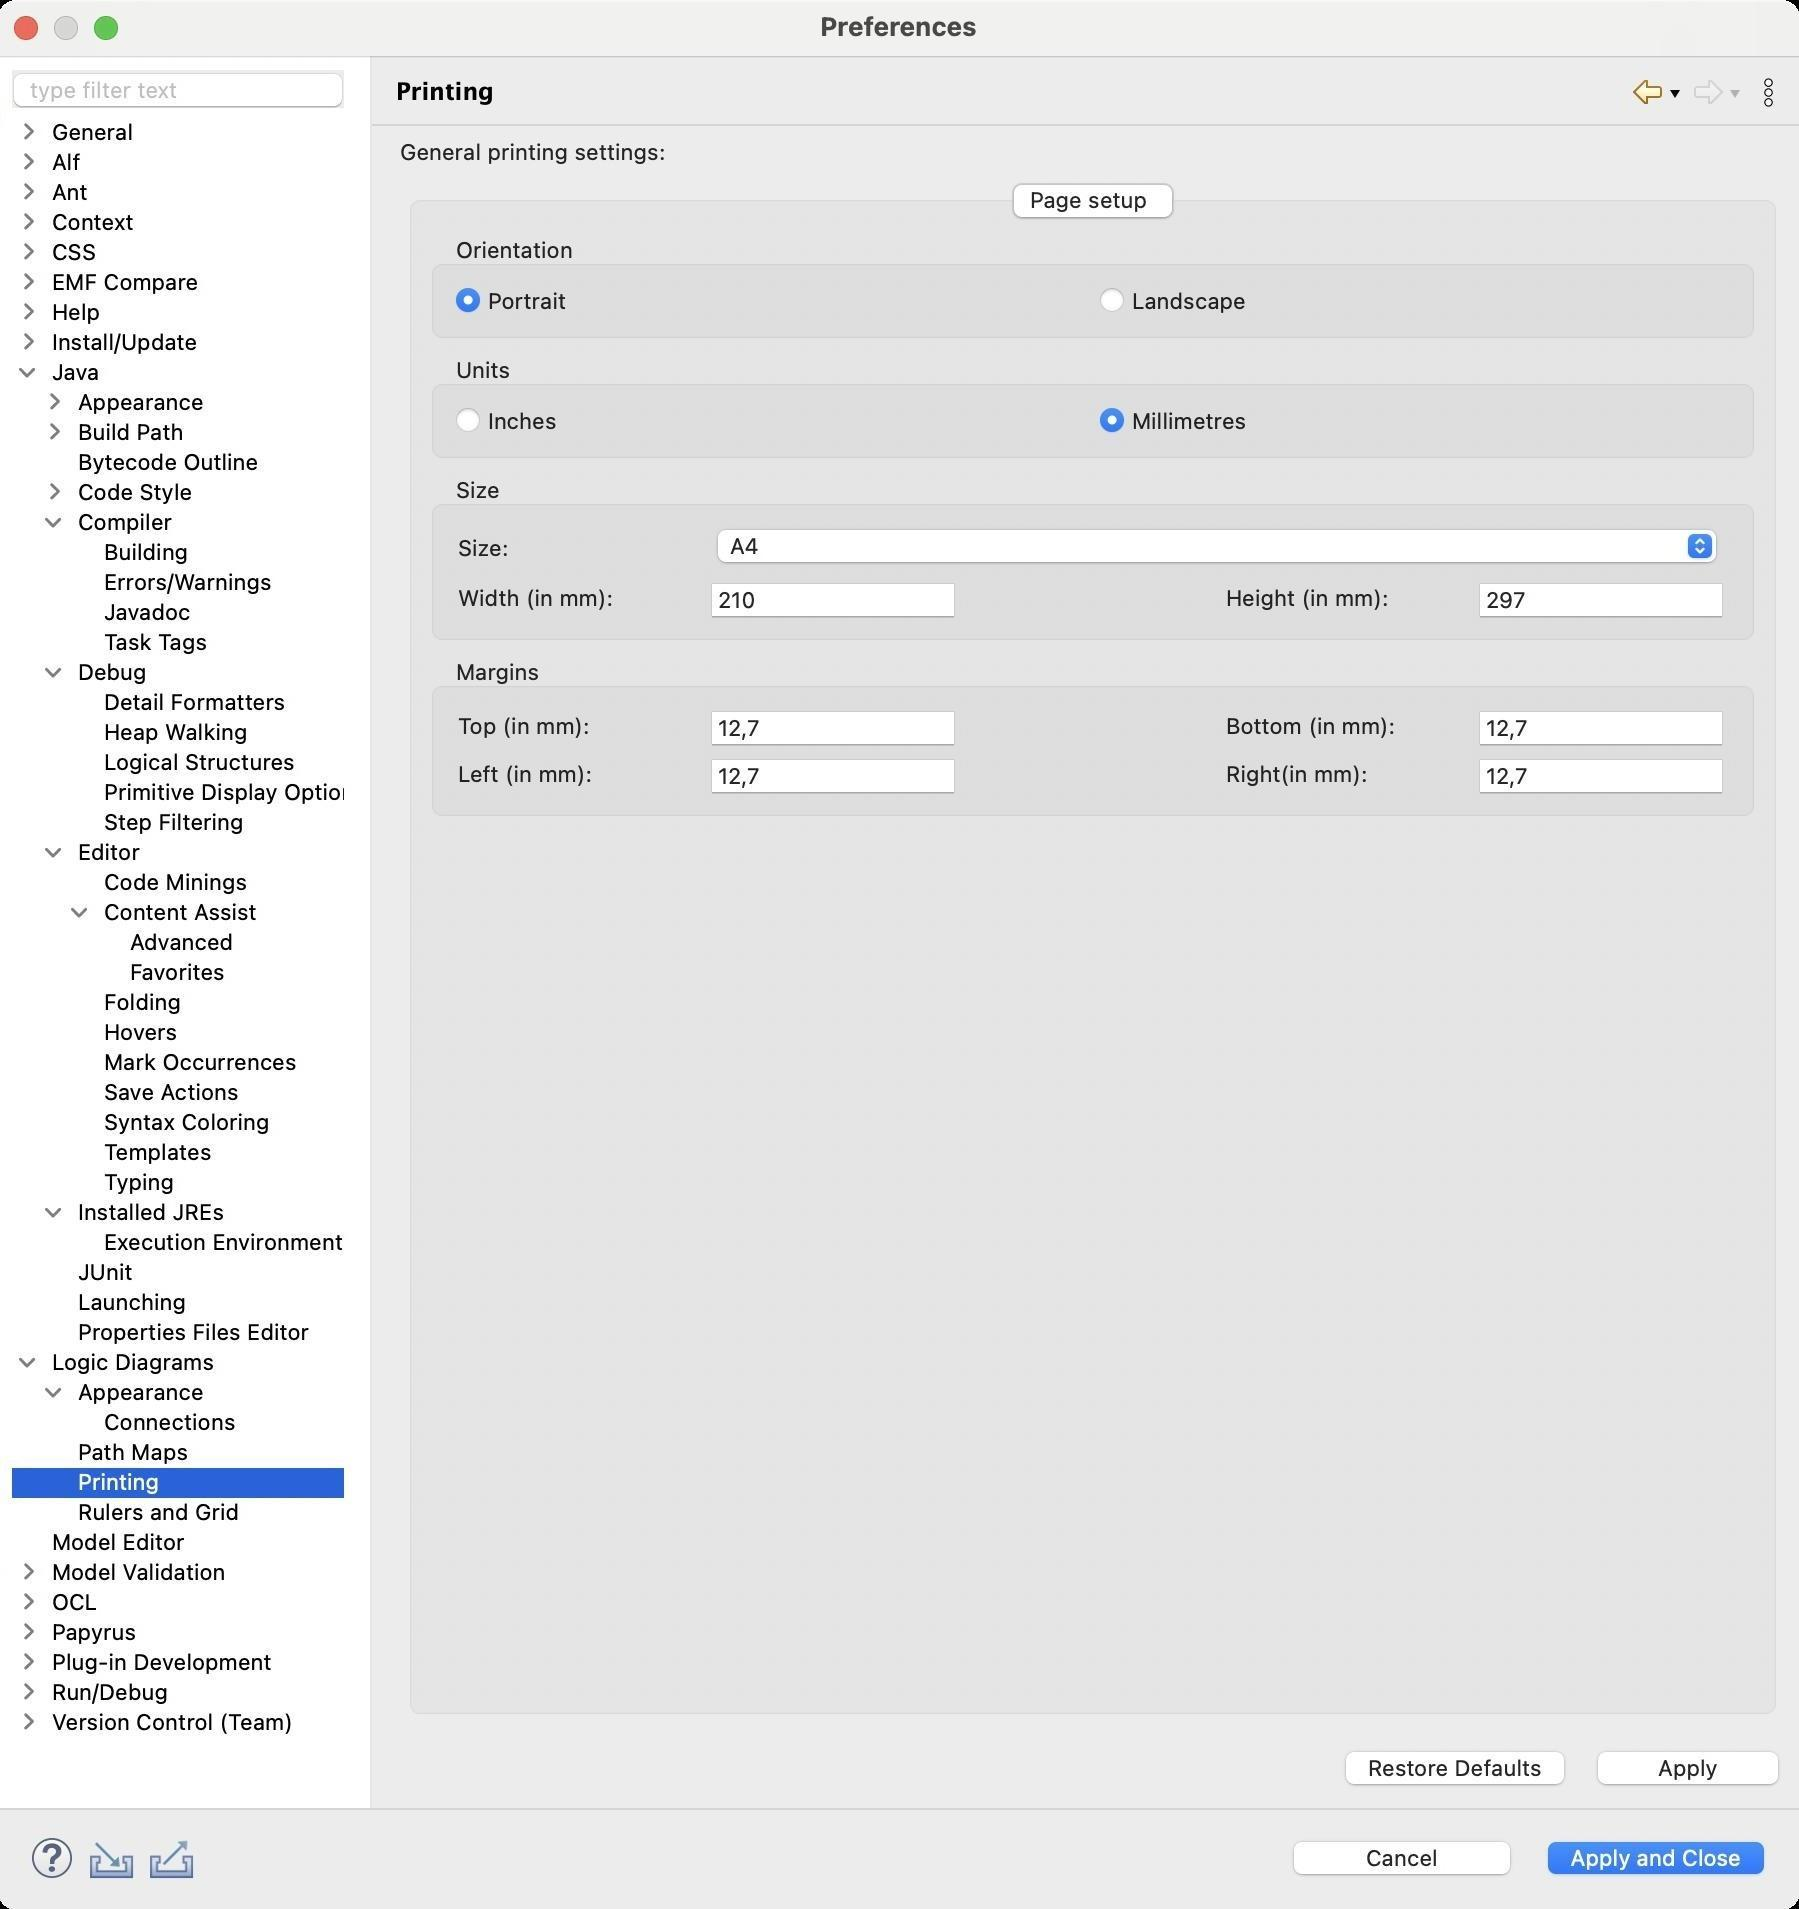
Accessibility tree:
{"name": "Preferences", "role": "AXWindow", "description": null, "role_description": "standard window", "value": null, "position": "480.00;95.00", "size": "901;955", "children": [{"name": "Apply_and_Close", "role": "AXButton", "description": null, "role_description": "button", "value": null, "position": "769.00;917.00", "size": "120;27", "children": []}, {"name": "Cancel", "role": "AXButton", "description": null, "role_description": "button", "value": null, "position": "642.00;917.00", "size": "120;27", "children": []}, {"name": null, "role": "AXToolbar", "description": null, "role_description": "toolbar", "value": null, "position": "12.00;915.00", "size": "90;30", "children": [{"name": "Help", "role": "AXCheckBox", "description": null, "role_description": "checkbox", "value": 0, "position": "12.00;915.00", "size": "30;30", "children": []}, {"name": "Import", "role": "AXButton", "description": null, "role_description": "button", "value": null, "position": "42.00;915.00", "size": "30;30", "children": []}, {"name": "Export", "role": "AXButton", "description": null, "role_description": "button", "value": null, "position": "72.00;915.00", "size": "30;30", "children": []}]}, {"name": null, "role": "AXScrollArea", "description": null, "role_description": "scroll area", "value": null, "position": "199.00;69.00", "size": "697;830", "children": [{"name": "Apply", "role": "AXButton", "description": null, "role_description": "button", "value": null, "position": "794.00;872.00", "size": "102;27", "children": []}, {"name": "Restore_Defaults", "role": "AXButton", "description": null, "role_description": "button", "value": null, "position": "668.00;872.00", "size": "121;27", "children": []}, {"name": null, "role": "AXTabGroup", "description": null, "role_description": "tab group", "value": "{\n    \"name\": \"Page_setup\",\n    \"role\": \"AXRadioButton\",\n    \"description\": null,\n    \"role_description\": \"tab\",\n    \"value\": 1,\n    \"position\": \"508.00;91.00\",\n    \"size\": \"79;20\",\n    \"children\": []\n}", "position": "199.00;88.00", "size": "697;779", "children": [{"name": "Page_setup", "role": "AXRadioButton", "description": null, "role_description": "tab", "value": 1, "position": "508.00;91.00", "size": "79;20", "children": []}, {"name": null, "role": "AXGroup", "description": null, "role_description": "group", "value": null, "position": "214.00;329.00", "size": "667;83", "children": [{"name": null, "role": "AXTextField", "description": null, "role_description": "text field", "value": "12,7", "position": "740.00;378.00", "size": "123;19", "children": []}, {"name": null, "role": "AXStaticText", "description": null, "role_description": "text", "value": "Right(in mm):", "position": "612.00;380.00", "size": "75;14", "children": []}, {"name": null, "role": "AXStaticText", "description": null, "role_description": "text", "value": "", "position": "484.00;380.00", "size": "4;14", "children": []}, {"name": null, "role": "AXTextField", "description": null, "role_description": "text field", "value": "12,7", "position": "356.00;378.00", "size": "123;19", "children": []}, {"name": null, "role": "AXStaticText", "description": null, "role_description": "text", "value": "Left (in mm):", "position": "228.00;380.00", "size": "72;14", "children": []}, {"name": null, "role": "AXTextField", "description": null, "role_description": "text field", "value": "12,7", "position": "740.00;354.00", "size": "123;19", "children": []}, {"name": null, "role": "AXStaticText", "description": null, "role_description": "text", "value": "Bottom (in mm):", "position": "612.00;356.00", "size": "89;14", "children": []}, {"name": null, "role": "AXStaticText", "description": null, "role_description": "text", "value": "", "position": "484.00;356.00", "size": "4;14", "children": []}, {"name": null, "role": "AXTextField", "description": null, "role_description": "text field", "value": "12,7", "position": "356.00;354.00", "size": "123;19", "children": []}, {"name": null, "role": "AXStaticText", "description": null, "role_description": "text", "value": "Top (in mm):", "position": "228.00;356.00", "size": "71;14", "children": []}, {"name": null, "role": "AXStaticText", "description": null, "role_description": "text", "value": "Margins", "position": "225.00;329.00", "size": "50;14", "children": []}]}, {"name": null, "role": "AXGroup", "description": null, "role_description": "group", "value": null, "position": "214.00;238.00", "size": "667;86", "children": [{"name": null, "role": "AXTextField", "description": null, "role_description": "text field", "value": "297", "position": "740.00;290.00", "size": "123;19", "children": []}, {"name": null, "role": "AXStaticText", "description": null, "role_description": "text", "value": "Height (in mm):", "position": "612.00;292.00", "size": "86;14", "children": []}, {"name": null, "role": "AXStaticText", "description": null, "role_description": "text", "value": "", "position": "484.00;292.00", "size": "4;14", "children": []}, {"name": null, "role": "AXTextField", "description": null, "role_description": "text field", "value": "210", "position": "356.00;290.00", "size": "123;19", "children": []}, {"name": null, "role": "AXStaticText", "description": null, "role_description": "text", "value": "Width (in mm):", "position": "228.00;292.00", "size": "82;14", "children": []}, {"name": null, "role": "AXPopUpButton", "description": null, "role_description": "pop up button", "value": "A4", "position": "356.00;263.00", "size": "507;22", "children": []}, {"name": null, "role": "AXStaticText", "description": null, "role_description": "text", "value": "Size:", "position": "228.00;267.00", "size": "30;14", "children": []}, {"name": null, "role": "AXStaticText", "description": null, "role_description": "text", "value": "Size", "position": "225.00;238.00", "size": "30;14", "children": []}]}, {"name": null, "role": "AXGroup", "description": null, "role_description": "group", "value": null, "position": "214.00;178.00", "size": "667;55", "children": [{"name": "Millimetres", "role": "AXRadioButton", "description": null, "role_description": "radio button", "value": 1, "position": "550.00;203.00", "size": "317;15", "children": []}, {"name": "Inches", "role": "AXRadioButton", "description": null, "role_description": "radio button", "value": 0, "position": "228.00;203.00", "size": "317;15", "children": []}, {"name": null, "role": "AXStaticText", "description": null, "role_description": "text", "value": "Units", "position": "225.00;178.00", "size": "35;14", "children": []}]}, {"name": null, "role": "AXGroup", "description": null, "role_description": "group", "value": null, "position": "214.00;118.00", "size": "667;55", "children": [{"name": "Landscape", "role": "AXRadioButton", "description": null, "role_description": "radio button", "value": 0, "position": "550.00;143.00", "size": "317;15", "children": []}, {"name": "Portrait", "role": "AXRadioButton", "description": null, "role_description": "radio button", "value": 1, "position": "228.00;143.00", "size": "317;15", "children": []}, {"name": null, "role": "AXStaticText", "description": null, "role_description": "text", "value": "Orientation", "position": "225.00;118.00", "size": "67;14", "children": []}]}]}, {"name": null, "role": "AXStaticText", "description": null, "role_description": "text", "value": "General printing settings:", "position": "199.00;69.00", "size": "137;14", "children": []}]}, {"name": null, "role": "AXToolbar", "description": "", "role_description": "toolbar", "value": null, "position": "814.00;35.00", "size": "82;22", "children": [{"name": "Back_to_Path_Maps", "role": "AXMenuButton", "description": null, "role_description": "menu button", "value": null, "position": "814.00;35.00", "size": "22;22", "children": []}, {"name": "Forward", "role": "AXMenuButton", "description": null, "role_description": "menu button", "value": null, "position": "844.00;35.00", "size": "22;22", "children": []}, {"name": "Additional_Dialog_Actions", "role": "AXButton", "description": null, "role_description": "button", "value": null, "position": "874.00;35.00", "size": "22;22", "children": []}]}, {"name": null, "role": "AXStaticText", "description": "", "role_description": "text", "value": "Printing", "position": "196.00;35.00", "size": "611;21", "children": []}, {"name": null, "role": "AXSplitter", "description": null, "role_description": "splitter", "value": 180, "position": "180.00;28.00", "size": "5;876", "children": []}, {"name": null, "role": "AXScrollArea", "description": null, "role_description": "scroll area", "value": null, "position": "7.00;59.00", "size": "166;845", "children": [{"name": null, "role": "AXOutline", "description": null, "role_description": "outline", "value": null, "position": "7.00;59.00", "size": "178;845", "children": [{"name": null, "role": "AXRow", "description": null, "role_description": "outline row", "value": null, "position": "7.00;59.00", "size": "178;15", "children": [{"name": null, "role": "AXGroup", "description": null, "role_description": "group", "value": null, "position": "7.00;59.00", "size": "178;15", "children": [{"name": null, "role": "AXDisclosureTriangle", "description": null, "role_description": "disclosure triangle", "value": 0, "position": "9.00;59.00", "size": "12;14", "children": []}, {"name": null, "role": "AXStaticText", "description": null, "role_description": "text", "value": "General", "position": "25.00;59.00", "size": "159;14", "children": []}]}]}, {"name": null, "role": "AXRow", "description": null, "role_description": "outline row", "value": null, "position": "7.00;74.00", "size": "178;15", "children": [{"name": null, "role": "AXGroup", "description": null, "role_description": "group", "value": null, "position": "7.00;74.00", "size": "178;15", "children": [{"name": null, "role": "AXDisclosureTriangle", "description": null, "role_description": "disclosure triangle", "value": 0, "position": "9.00;74.00", "size": "12;14", "children": []}, {"name": null, "role": "AXStaticText", "description": null, "role_description": "text", "value": "Alf", "position": "25.00;74.00", "size": "159;14", "children": []}]}]}, {"name": null, "role": "AXRow", "description": null, "role_description": "outline row", "value": null, "position": "7.00;89.00", "size": "178;15", "children": [{"name": null, "role": "AXGroup", "description": null, "role_description": "group", "value": null, "position": "7.00;89.00", "size": "178;15", "children": [{"name": null, "role": "AXDisclosureTriangle", "description": null, "role_description": "disclosure triangle", "value": 0, "position": "9.00;89.00", "size": "12;14", "children": []}, {"name": null, "role": "AXStaticText", "description": null, "role_description": "text", "value": "Ant", "position": "25.00;89.00", "size": "159;14", "children": []}]}]}, {"name": null, "role": "AXRow", "description": null, "role_description": "outline row", "value": null, "position": "7.00;104.00", "size": "178;15", "children": [{"name": null, "role": "AXGroup", "description": null, "role_description": "group", "value": null, "position": "7.00;104.00", "size": "178;15", "children": [{"name": null, "role": "AXDisclosureTriangle", "description": null, "role_description": "disclosure triangle", "value": 0, "position": "9.00;104.00", "size": "12;14", "children": []}, {"name": null, "role": "AXStaticText", "description": null, "role_description": "text", "value": "Context", "position": "25.00;104.00", "size": "159;14", "children": []}]}]}, {"name": null, "role": "AXRow", "description": null, "role_description": "outline row", "value": null, "position": "7.00;119.00", "size": "178;15", "children": [{"name": null, "role": "AXGroup", "description": null, "role_description": "group", "value": null, "position": "7.00;119.00", "size": "178;15", "children": [{"name": null, "role": "AXDisclosureTriangle", "description": null, "role_description": "disclosure triangle", "value": 0, "position": "9.00;119.00", "size": "12;14", "children": []}, {"name": null, "role": "AXStaticText", "description": null, "role_description": "text", "value": "CSS", "position": "25.00;119.00", "size": "159;14", "children": []}]}]}, {"name": null, "role": "AXRow", "description": null, "role_description": "outline row", "value": null, "position": "7.00;134.00", "size": "178;15", "children": [{"name": null, "role": "AXGroup", "description": null, "role_description": "group", "value": null, "position": "7.00;134.00", "size": "178;15", "children": [{"name": null, "role": "AXDisclosureTriangle", "description": null, "role_description": "disclosure triangle", "value": 0, "position": "9.00;134.00", "size": "12;14", "children": []}, {"name": null, "role": "AXStaticText", "description": null, "role_description": "text", "value": "EMF Compare", "position": "25.00;134.00", "size": "159;14", "children": []}]}]}, {"name": null, "role": "AXRow", "description": null, "role_description": "outline row", "value": null, "position": "7.00;149.00", "size": "178;15", "children": [{"name": null, "role": "AXGroup", "description": null, "role_description": "group", "value": null, "position": "7.00;149.00", "size": "178;15", "children": [{"name": null, "role": "AXDisclosureTriangle", "description": null, "role_description": "disclosure triangle", "value": 0, "position": "9.00;149.00", "size": "12;14", "children": []}, {"name": null, "role": "AXStaticText", "description": null, "role_description": "text", "value": "Help", "position": "25.00;149.00", "size": "159;14", "children": []}]}]}, {"name": null, "role": "AXRow", "description": null, "role_description": "outline row", "value": null, "position": "7.00;164.00", "size": "178;15", "children": [{"name": null, "role": "AXGroup", "description": null, "role_description": "group", "value": null, "position": "7.00;164.00", "size": "178;15", "children": [{"name": null, "role": "AXDisclosureTriangle", "description": null, "role_description": "disclosure triangle", "value": 0, "position": "9.00;164.00", "size": "12;14", "children": []}, {"name": null, "role": "AXStaticText", "description": null, "role_description": "text", "value": "Install/Update", "position": "25.00;164.00", "size": "159;14", "children": []}]}]}, {"name": null, "role": "AXRow", "description": null, "role_description": "outline row", "value": null, "position": "7.00;179.00", "size": "178;15", "children": [{"name": null, "role": "AXGroup", "description": null, "role_description": "group", "value": null, "position": "7.00;179.00", "size": "178;15", "children": [{"name": null, "role": "AXDisclosureTriangle", "description": null, "role_description": "disclosure triangle", "value": 1, "position": "9.00;179.00", "size": "12;14", "children": []}, {"name": null, "role": "AXStaticText", "description": null, "role_description": "text", "value": "Java", "position": "25.00;179.00", "size": "159;14", "children": []}]}]}, {"name": null, "role": "AXRow", "description": null, "role_description": "outline row", "value": null, "position": "7.00;194.00", "size": "178;15", "children": [{"name": null, "role": "AXGroup", "description": null, "role_description": "group", "value": null, "position": "7.00;194.00", "size": "178;15", "children": [{"name": null, "role": "AXDisclosureTriangle", "description": null, "role_description": "disclosure triangle", "value": 0, "position": "22.00;194.00", "size": "12;14", "children": []}, {"name": null, "role": "AXStaticText", "description": null, "role_description": "text", "value": "Appearance", "position": "38.00;194.00", "size": "146;14", "children": []}]}]}, {"name": null, "role": "AXRow", "description": null, "role_description": "outline row", "value": null, "position": "7.00;209.00", "size": "178;15", "children": [{"name": null, "role": "AXGroup", "description": null, "role_description": "group", "value": null, "position": "7.00;209.00", "size": "178;15", "children": [{"name": null, "role": "AXDisclosureTriangle", "description": null, "role_description": "disclosure triangle", "value": 0, "position": "22.00;209.00", "size": "12;14", "children": []}, {"name": null, "role": "AXStaticText", "description": null, "role_description": "text", "value": "Build Path", "position": "38.00;209.00", "size": "146;14", "children": []}]}]}, {"name": null, "role": "AXRow", "description": null, "role_description": "outline row", "value": null, "position": "7.00;224.00", "size": "178;15", "children": [{"name": null, "role": "AXStaticText", "description": null, "role_description": "text", "value": "Bytecode Outline", "position": "38.00;224.00", "size": "146;14", "children": []}]}, {"name": null, "role": "AXRow", "description": null, "role_description": "outline row", "value": null, "position": "7.00;239.00", "size": "178;15", "children": [{"name": null, "role": "AXGroup", "description": null, "role_description": "group", "value": null, "position": "7.00;239.00", "size": "178;15", "children": [{"name": null, "role": "AXDisclosureTriangle", "description": null, "role_description": "disclosure triangle", "value": 0, "position": "22.00;239.00", "size": "12;14", "children": []}, {"name": null, "role": "AXStaticText", "description": null, "role_description": "text", "value": "Code Style", "position": "38.00;239.00", "size": "146;14", "children": []}]}]}, {"name": null, "role": "AXRow", "description": null, "role_description": "outline row", "value": null, "position": "7.00;254.00", "size": "178;15", "children": [{"name": null, "role": "AXGroup", "description": null, "role_description": "group", "value": null, "position": "7.00;254.00", "size": "178;15", "children": [{"name": null, "role": "AXDisclosureTriangle", "description": null, "role_description": "disclosure triangle", "value": 1, "position": "22.00;254.00", "size": "12;14", "children": []}, {"name": null, "role": "AXStaticText", "description": null, "role_description": "text", "value": "Compiler", "position": "38.00;254.00", "size": "146;14", "children": []}]}]}, {"name": null, "role": "AXRow", "description": null, "role_description": "outline row", "value": null, "position": "7.00;269.00", "size": "178;15", "children": [{"name": null, "role": "AXStaticText", "description": null, "role_description": "text", "value": "Building", "position": "51.00;269.00", "size": "133;14", "children": []}]}, {"name": null, "role": "AXRow", "description": null, "role_description": "outline row", "value": null, "position": "7.00;284.00", "size": "178;15", "children": [{"name": null, "role": "AXStaticText", "description": null, "role_description": "text", "value": "Errors/Warnings", "position": "51.00;284.00", "size": "133;14", "children": []}]}, {"name": null, "role": "AXRow", "description": null, "role_description": "outline row", "value": null, "position": "7.00;299.00", "size": "178;15", "children": [{"name": null, "role": "AXStaticText", "description": null, "role_description": "text", "value": "Javadoc", "position": "51.00;299.00", "size": "133;14", "children": []}]}, {"name": null, "role": "AXRow", "description": null, "role_description": "outline row", "value": null, "position": "7.00;314.00", "size": "178;15", "children": [{"name": null, "role": "AXStaticText", "description": null, "role_description": "text", "value": "Task Tags", "position": "51.00;314.00", "size": "133;14", "children": []}]}, {"name": null, "role": "AXRow", "description": null, "role_description": "outline row", "value": null, "position": "7.00;329.00", "size": "178;15", "children": [{"name": null, "role": "AXGroup", "description": null, "role_description": "group", "value": null, "position": "7.00;329.00", "size": "178;15", "children": [{"name": null, "role": "AXDisclosureTriangle", "description": null, "role_description": "disclosure triangle", "value": 1, "position": "22.00;329.00", "size": "12;14", "children": []}, {"name": null, "role": "AXStaticText", "description": null, "role_description": "text", "value": "Debug", "position": "38.00;329.00", "size": "146;14", "children": []}]}]}, {"name": null, "role": "AXRow", "description": null, "role_description": "outline row", "value": null, "position": "7.00;344.00", "size": "178;15", "children": [{"name": null, "role": "AXStaticText", "description": null, "role_description": "text", "value": "Detail Formatters", "position": "51.00;344.00", "size": "133;14", "children": []}]}, {"name": null, "role": "AXRow", "description": null, "role_description": "outline row", "value": null, "position": "7.00;359.00", "size": "178;15", "children": [{"name": null, "role": "AXStaticText", "description": null, "role_description": "text", "value": "Heap Walking", "position": "51.00;359.00", "size": "133;14", "children": []}]}, {"name": null, "role": "AXRow", "description": null, "role_description": "outline row", "value": null, "position": "7.00;374.00", "size": "178;15", "children": [{"name": null, "role": "AXStaticText", "description": null, "role_description": "text", "value": "Logical Structures", "position": "51.00;374.00", "size": "133;14", "children": []}]}, {"name": null, "role": "AXRow", "description": null, "role_description": "outline row", "value": null, "position": "7.00;389.00", "size": "178;15", "children": [{"name": null, "role": "AXStaticText", "description": null, "role_description": "text", "value": "Primitive Display Options", "position": "51.00;389.00", "size": "133;14", "children": []}]}, {"name": null, "role": "AXRow", "description": null, "role_description": "outline row", "value": null, "position": "7.00;404.00", "size": "178;15", "children": [{"name": null, "role": "AXStaticText", "description": null, "role_description": "text", "value": "Step Filtering", "position": "51.00;404.00", "size": "133;14", "children": []}]}, {"name": null, "role": "AXRow", "description": null, "role_description": "outline row", "value": null, "position": "7.00;419.00", "size": "178;15", "children": [{"name": null, "role": "AXGroup", "description": null, "role_description": "group", "value": null, "position": "7.00;419.00", "size": "178;15", "children": [{"name": null, "role": "AXDisclosureTriangle", "description": null, "role_description": "disclosure triangle", "value": 1, "position": "22.00;419.00", "size": "12;14", "children": []}, {"name": null, "role": "AXStaticText", "description": null, "role_description": "text", "value": "Editor", "position": "38.00;419.00", "size": "146;14", "children": []}]}]}, {"name": null, "role": "AXRow", "description": null, "role_description": "outline row", "value": null, "position": "7.00;434.00", "size": "178;15", "children": [{"name": null, "role": "AXStaticText", "description": null, "role_description": "text", "value": "Code Minings", "position": "51.00;434.00", "size": "133;14", "children": []}]}, {"name": null, "role": "AXRow", "description": null, "role_description": "outline row", "value": null, "position": "7.00;449.00", "size": "178;15", "children": [{"name": null, "role": "AXGroup", "description": null, "role_description": "group", "value": null, "position": "7.00;449.00", "size": "178;15", "children": [{"name": null, "role": "AXDisclosureTriangle", "description": null, "role_description": "disclosure triangle", "value": 1, "position": "35.00;449.00", "size": "12;14", "children": []}, {"name": null, "role": "AXStaticText", "description": null, "role_description": "text", "value": "Content Assist", "position": "51.00;449.00", "size": "133;14", "children": []}]}]}, {"name": null, "role": "AXRow", "description": null, "role_description": "outline row", "value": null, "position": "7.00;464.00", "size": "178;15", "children": [{"name": null, "role": "AXStaticText", "description": null, "role_description": "text", "value": "Advanced", "position": "64.00;464.00", "size": "120;14", "children": []}]}, {"name": null, "role": "AXRow", "description": null, "role_description": "outline row", "value": null, "position": "7.00;479.00", "size": "178;15", "children": [{"name": null, "role": "AXStaticText", "description": null, "role_description": "text", "value": "Favorites", "position": "64.00;479.00", "size": "120;14", "children": []}]}, {"name": null, "role": "AXRow", "description": null, "role_description": "outline row", "value": null, "position": "7.00;494.00", "size": "178;15", "children": [{"name": null, "role": "AXStaticText", "description": null, "role_description": "text", "value": "Folding", "position": "51.00;494.00", "size": "133;14", "children": []}]}, {"name": null, "role": "AXRow", "description": null, "role_description": "outline row", "value": null, "position": "7.00;509.00", "size": "178;15", "children": [{"name": null, "role": "AXStaticText", "description": null, "role_description": "text", "value": "Hovers", "position": "51.00;509.00", "size": "133;14", "children": []}]}, {"name": null, "role": "AXRow", "description": null, "role_description": "outline row", "value": null, "position": "7.00;524.00", "size": "178;15", "children": [{"name": null, "role": "AXStaticText", "description": null, "role_description": "text", "value": "Mark Occurrences", "position": "51.00;524.00", "size": "133;14", "children": []}]}, {"name": null, "role": "AXRow", "description": null, "role_description": "outline row", "value": null, "position": "7.00;539.00", "size": "178;15", "children": [{"name": null, "role": "AXStaticText", "description": null, "role_description": "text", "value": "Save Actions", "position": "51.00;539.00", "size": "133;14", "children": []}]}, {"name": null, "role": "AXRow", "description": null, "role_description": "outline row", "value": null, "position": "7.00;554.00", "size": "178;15", "children": [{"name": null, "role": "AXStaticText", "description": null, "role_description": "text", "value": "Syntax Coloring", "position": "51.00;554.00", "size": "133;14", "children": []}]}, {"name": null, "role": "AXRow", "description": null, "role_description": "outline row", "value": null, "position": "7.00;569.00", "size": "178;15", "children": [{"name": null, "role": "AXStaticText", "description": null, "role_description": "text", "value": "Templates", "position": "51.00;569.00", "size": "133;14", "children": []}]}, {"name": null, "role": "AXRow", "description": null, "role_description": "outline row", "value": null, "position": "7.00;584.00", "size": "178;15", "children": [{"name": null, "role": "AXStaticText", "description": null, "role_description": "text", "value": "Typing", "position": "51.00;584.00", "size": "133;14", "children": []}]}, {"name": null, "role": "AXRow", "description": null, "role_description": "outline row", "value": null, "position": "7.00;599.00", "size": "178;15", "children": [{"name": null, "role": "AXGroup", "description": null, "role_description": "group", "value": null, "position": "7.00;599.00", "size": "178;15", "children": [{"name": null, "role": "AXDisclosureTriangle", "description": null, "role_description": "disclosure triangle", "value": 1, "position": "22.00;599.00", "size": "12;14", "children": []}, {"name": null, "role": "AXStaticText", "description": null, "role_description": "text", "value": "Installed JREs", "position": "38.00;599.00", "size": "146;14", "children": []}]}]}, {"name": null, "role": "AXRow", "description": null, "role_description": "outline row", "value": null, "position": "7.00;614.00", "size": "178;15", "children": [{"name": null, "role": "AXStaticText", "description": null, "role_description": "text", "value": "Execution Environments", "position": "51.00;614.00", "size": "133;14", "children": []}]}, {"name": null, "role": "AXRow", "description": null, "role_description": "outline row", "value": null, "position": "7.00;629.00", "size": "178;15", "children": [{"name": null, "role": "AXStaticText", "description": null, "role_description": "text", "value": "JUnit", "position": "38.00;629.00", "size": "146;14", "children": []}]}, {"name": null, "role": "AXRow", "description": null, "role_description": "outline row", "value": null, "position": "7.00;644.00", "size": "178;15", "children": [{"name": null, "role": "AXStaticText", "description": null, "role_description": "text", "value": "Launching", "position": "38.00;644.00", "size": "146;14", "children": []}]}, {"name": null, "role": "AXRow", "description": null, "role_description": "outline row", "value": null, "position": "7.00;659.00", "size": "178;15", "children": [{"name": null, "role": "AXStaticText", "description": null, "role_description": "text", "value": "Properties Files Editor", "position": "38.00;659.00", "size": "146;14", "children": []}]}, {"name": null, "role": "AXRow", "description": null, "role_description": "outline row", "value": null, "position": "7.00;674.00", "size": "178;15", "children": [{"name": null, "role": "AXGroup", "description": null, "role_description": "group", "value": null, "position": "7.00;674.00", "size": "178;15", "children": [{"name": null, "role": "AXDisclosureTriangle", "description": null, "role_description": "disclosure triangle", "value": 1, "position": "9.00;674.00", "size": "12;14", "children": []}, {"name": null, "role": "AXStaticText", "description": null, "role_description": "text", "value": "Logic Diagrams", "position": "25.00;674.00", "size": "159;14", "children": []}]}]}, {"name": null, "role": "AXRow", "description": null, "role_description": "outline row", "value": null, "position": "7.00;689.00", "size": "178;15", "children": [{"name": null, "role": "AXGroup", "description": null, "role_description": "group", "value": null, "position": "7.00;689.00", "size": "178;15", "children": [{"name": null, "role": "AXDisclosureTriangle", "description": null, "role_description": "disclosure triangle", "value": 1, "position": "22.00;689.00", "size": "12;14", "children": []}, {"name": null, "role": "AXStaticText", "description": null, "role_description": "text", "value": "Appearance", "position": "38.00;689.00", "size": "146;14", "children": []}]}]}, {"name": null, "role": "AXRow", "description": null, "role_description": "outline row", "value": null, "position": "7.00;704.00", "size": "178;15", "children": [{"name": null, "role": "AXStaticText", "description": null, "role_description": "text", "value": "Connections", "position": "51.00;704.00", "size": "133;14", "children": []}]}, {"name": null, "role": "AXRow", "description": null, "role_description": "outline row", "value": null, "position": "7.00;719.00", "size": "178;15", "children": [{"name": null, "role": "AXStaticText", "description": null, "role_description": "text", "value": "Path Maps", "position": "38.00;719.00", "size": "146;14", "children": []}]}, {"name": null, "role": "AXRow", "description": null, "role_description": "outline row", "value": null, "position": "7.00;734.00", "size": "178;15", "children": [{"name": null, "role": "AXStaticText", "description": null, "role_description": "text", "value": "Printing", "position": "38.00;734.00", "size": "146;14", "children": []}]}, {"name": null, "role": "AXRow", "description": null, "role_description": "outline row", "value": null, "position": "7.00;749.00", "size": "178;15", "children": [{"name": null, "role": "AXStaticText", "description": null, "role_description": "text", "value": "Rulers and Grid", "position": "38.00;749.00", "size": "146;14", "children": []}]}, {"name": null, "role": "AXRow", "description": null, "role_description": "outline row", "value": null, "position": "7.00;764.00", "size": "178;15", "children": [{"name": null, "role": "AXStaticText", "description": null, "role_description": "text", "value": "Model Editor", "position": "25.00;764.00", "size": "159;14", "children": []}]}, {"name": null, "role": "AXRow", "description": null, "role_description": "outline row", "value": null, "position": "7.00;779.00", "size": "178;15", "children": [{"name": null, "role": "AXGroup", "description": null, "role_description": "group", "value": null, "position": "7.00;779.00", "size": "178;15", "children": [{"name": null, "role": "AXDisclosureTriangle", "description": null, "role_description": "disclosure triangle", "value": 0, "position": "9.00;779.00", "size": "12;14", "children": []}, {"name": null, "role": "AXStaticText", "description": null, "role_description": "text", "value": "Model Validation", "position": "25.00;779.00", "size": "159;14", "children": []}]}]}, {"name": null, "role": "AXRow", "description": null, "role_description": "outline row", "value": null, "position": "7.00;794.00", "size": "178;15", "children": [{"name": null, "role": "AXGroup", "description": null, "role_description": "group", "value": null, "position": "7.00;794.00", "size": "178;15", "children": [{"name": null, "role": "AXDisclosureTriangle", "description": null, "role_description": "disclosure triangle", "value": 0, "position": "9.00;794.00", "size": "12;14", "children": []}, {"name": null, "role": "AXStaticText", "description": null, "role_description": "text", "value": "OCL", "position": "25.00;794.00", "size": "159;14", "children": []}]}]}, {"name": null, "role": "AXRow", "description": null, "role_description": "outline row", "value": null, "position": "7.00;809.00", "size": "178;15", "children": [{"name": null, "role": "AXGroup", "description": null, "role_description": "group", "value": null, "position": "7.00;809.00", "size": "178;15", "children": [{"name": null, "role": "AXDisclosureTriangle", "description": null, "role_description": "disclosure triangle", "value": 0, "position": "9.00;809.00", "size": "12;14", "children": []}, {"name": null, "role": "AXStaticText", "description": null, "role_description": "text", "value": "Papyrus", "position": "25.00;809.00", "size": "159;14", "children": []}]}]}, {"name": null, "role": "AXRow", "description": null, "role_description": "outline row", "value": null, "position": "7.00;824.00", "size": "178;15", "children": [{"name": null, "role": "AXGroup", "description": null, "role_description": "group", "value": null, "position": "7.00;824.00", "size": "178;15", "children": [{"name": null, "role": "AXDisclosureTriangle", "description": null, "role_description": "disclosure triangle", "value": 0, "position": "9.00;824.00", "size": "12;14", "children": []}, {"name": null, "role": "AXStaticText", "description": null, "role_description": "text", "value": "Plug-in Development", "position": "25.00;824.00", "size": "159;14", "children": []}]}]}, {"name": null, "role": "AXRow", "description": null, "role_description": "outline row", "value": null, "position": "7.00;839.00", "size": "178;15", "children": [{"name": null, "role": "AXGroup", "description": null, "role_description": "group", "value": null, "position": "7.00;839.00", "size": "178;15", "children": [{"name": null, "role": "AXDisclosureTriangle", "description": null, "role_description": "disclosure triangle", "value": 0, "position": "9.00;839.00", "size": "12;14", "children": []}, {"name": null, "role": "AXStaticText", "description": null, "role_description": "text", "value": "Run/Debug", "position": "25.00;839.00", "size": "159;14", "children": []}]}]}, {"name": null, "role": "AXRow", "description": null, "role_description": "outline row", "value": null, "position": "7.00;854.00", "size": "178;15", "children": [{"name": null, "role": "AXGroup", "description": null, "role_description": "group", "value": null, "position": "7.00;854.00", "size": "178;15", "children": [{"name": null, "role": "AXDisclosureTriangle", "description": null, "role_description": "disclosure triangle", "value": 0, "position": "9.00;854.00", "size": "12;14", "children": []}, {"name": null, "role": "AXStaticText", "description": null, "role_description": "text", "value": "Version Control (Team)", "position": "25.00;854.00", "size": "159;14", "children": []}]}]}, {"name": null, "role": "AXColumn", "description": null, "role_description": "column", "value": null, "position": "7.00;59.00", "size": "178;845", "children": []}]}, {"name": null, "role": "AXScrollBar", "description": null, "role_description": "scroll bar", "value": 0.0, "position": "7.00;888.00", "size": "166;16", "children": [{"name": null, "role": "AXValueIndicator", "description": null, "role_description": "value indicator", "value": 0.0, "position": "8.00;892.00", "size": "152;12", "children": []}, {"name": null, "role": "AXButton", "description": null, "role_description": "increment arrow button", "value": null, "position": "7.00;888.00", "size": "0;0", "children": []}, {"name": null, "role": "AXButton", "description": null, "role_description": "decrement arrow button", "value": null, "position": "7.00;888.00", "size": "0;0", "children": []}, {"name": null, "role": "AXButton", "description": null, "role_description": "increment page button", "value": null, "position": "161.00;892.00", "size": "12;12", "children": []}, {"name": null, "role": "AXButton", "description": null, "role_description": "decrement page button", "value": null, "position": "7.00;892.00", "size": "1;12", "children": []}]}]}, {"name": "type_filter_text", "role": "AXTextField", "description": null, "role_description": "search text field", "value": "", "position": "7.00;35.00", "size": "166;19", "children": []}, {"name": null, "role": "AXButton", "description": null, "role_description": "close button", "value": null, "position": "7.00;6.00", "size": "14;16", "children": []}, {"name": null, "role": "AXButton", "description": null, "role_description": "zoom button", "value": null, "position": "47.00;6.00", "size": "14;16", "children": [{"name": null, "role": "AXGroup", "description": null, "role_description": "group", "value": null, "position": "47.00;6.00", "size": "14;16", "children": [{"name": null, "role": "AXGroup", "description": null, "role_description": "group", "value": null, "position": "47.00;6.00", "size": "14;16", "children": []}]}]}, {"name": null, "role": "AXButton", "description": null, "role_description": "minimize button", "value": null, "position": "27.00;6.00", "size": "14;16", "children": []}, {"name": null, "role": "AXStaticText", "description": null, "role_description": "text", "value": "Preferences", "position": "409.00;5.00", "size": "83;16", "children": []}]}